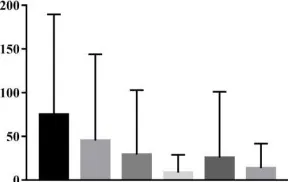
Long-term follow-up of pain/functional scales and drug consumption. (d) The consumption of NSAIDs. All data are presented as mean +- SD. VAS: visual analogue scale; ODI: Oswestry disability index; NSAIDs: nonsteroidal anti-inflammatory drugs.
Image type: pathology (masson_trichrome)